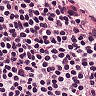
Metastatic tissue present: no